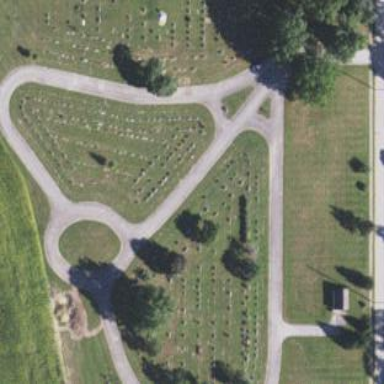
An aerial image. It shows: Cemetery.